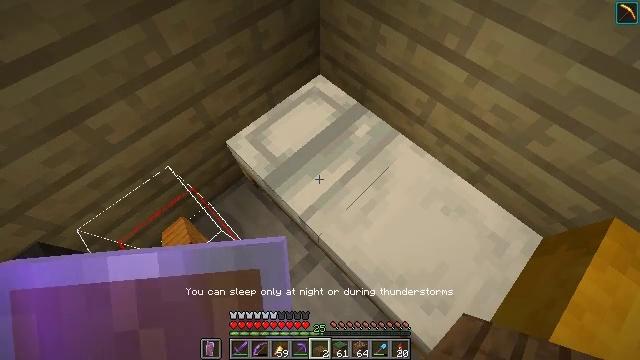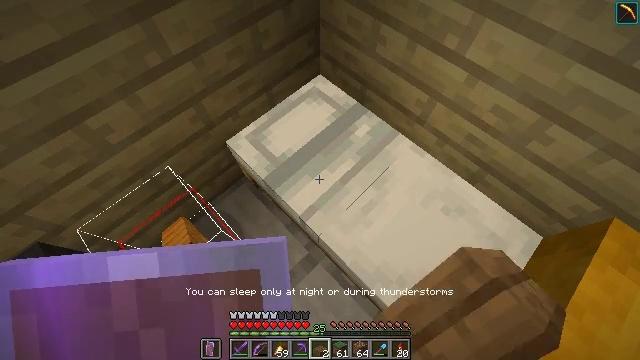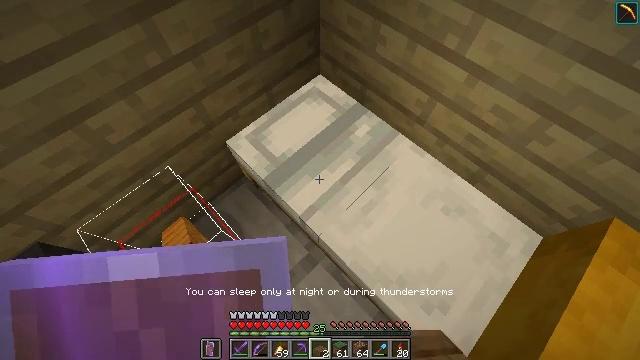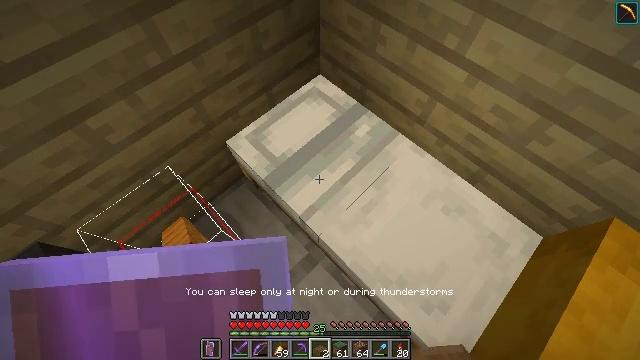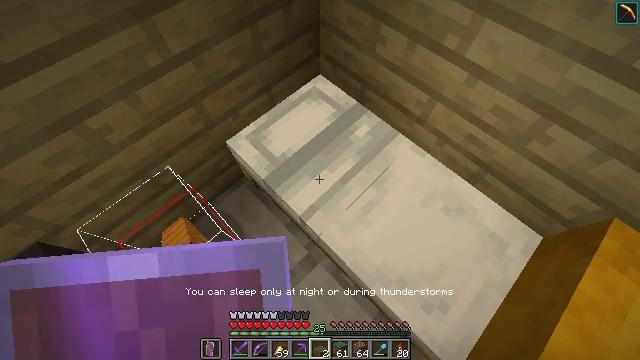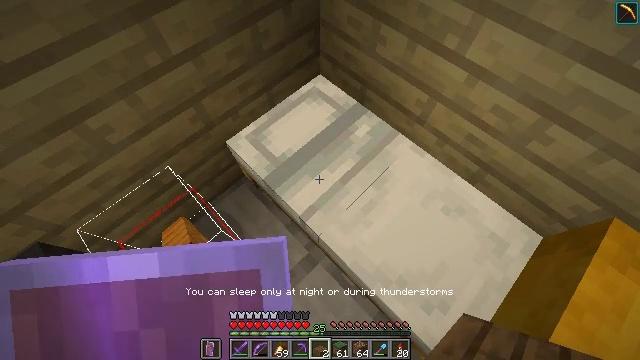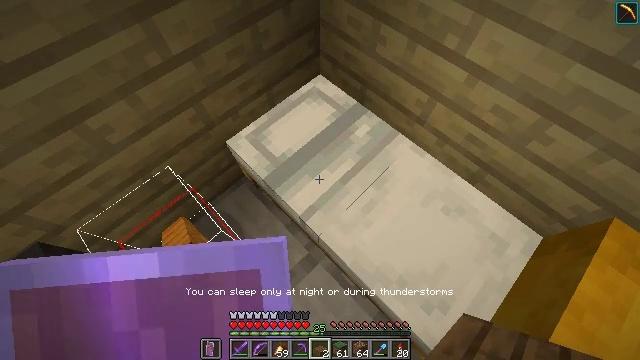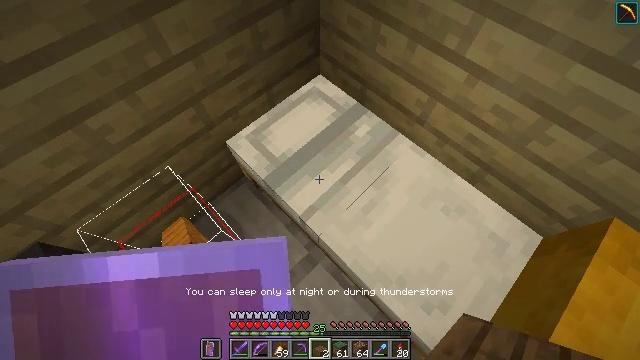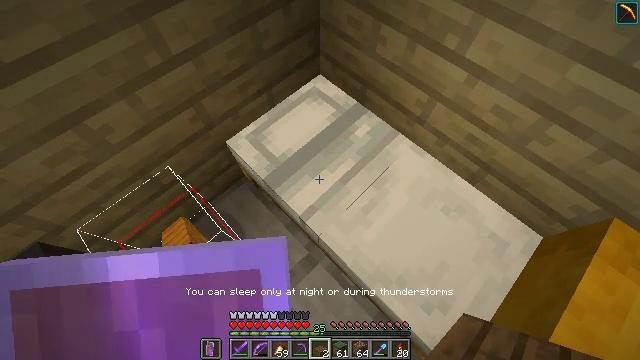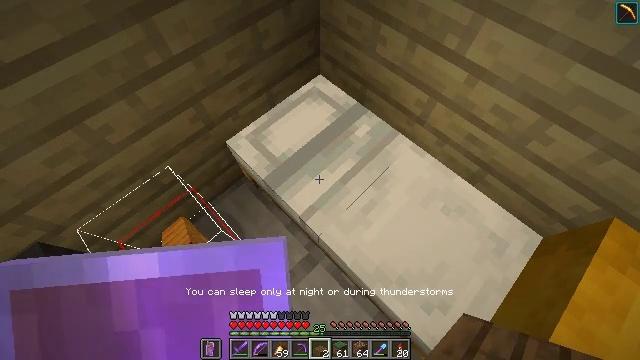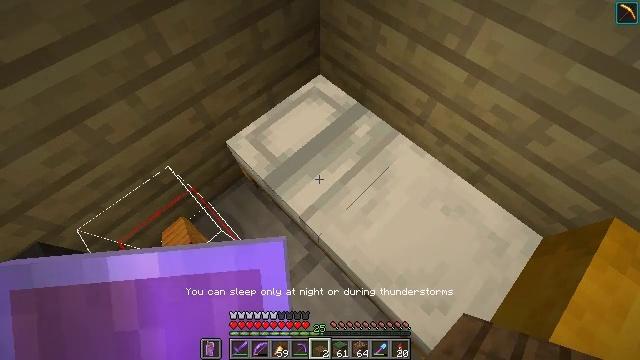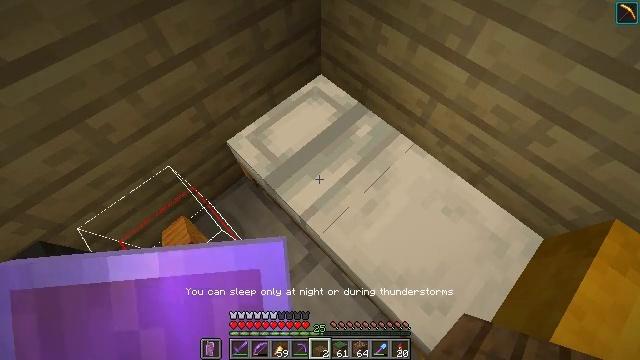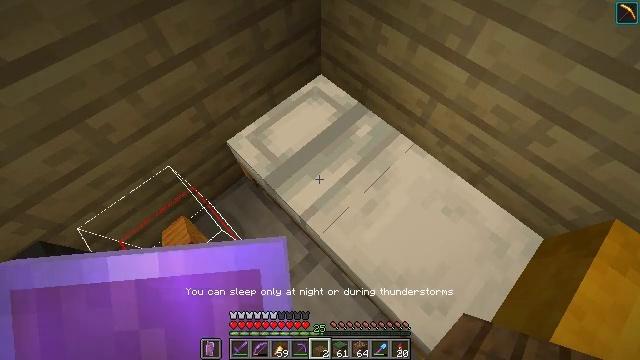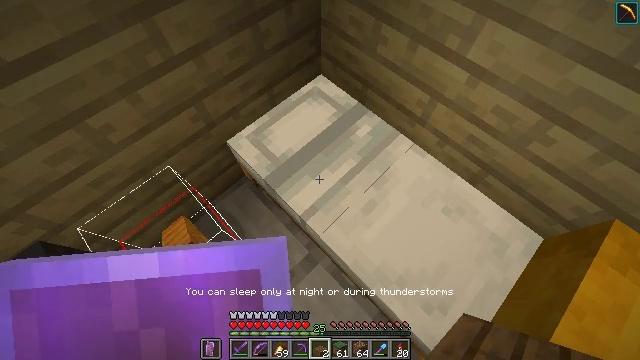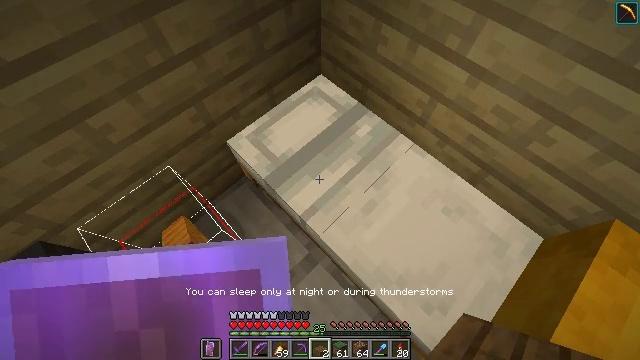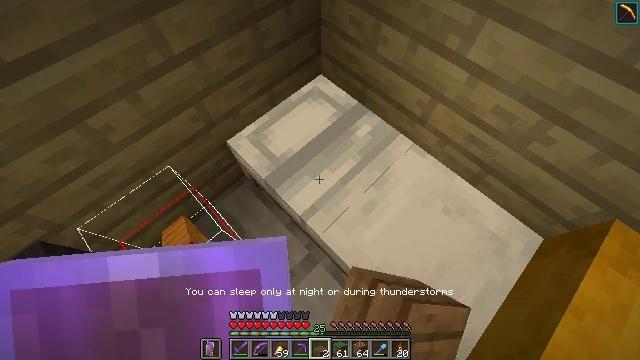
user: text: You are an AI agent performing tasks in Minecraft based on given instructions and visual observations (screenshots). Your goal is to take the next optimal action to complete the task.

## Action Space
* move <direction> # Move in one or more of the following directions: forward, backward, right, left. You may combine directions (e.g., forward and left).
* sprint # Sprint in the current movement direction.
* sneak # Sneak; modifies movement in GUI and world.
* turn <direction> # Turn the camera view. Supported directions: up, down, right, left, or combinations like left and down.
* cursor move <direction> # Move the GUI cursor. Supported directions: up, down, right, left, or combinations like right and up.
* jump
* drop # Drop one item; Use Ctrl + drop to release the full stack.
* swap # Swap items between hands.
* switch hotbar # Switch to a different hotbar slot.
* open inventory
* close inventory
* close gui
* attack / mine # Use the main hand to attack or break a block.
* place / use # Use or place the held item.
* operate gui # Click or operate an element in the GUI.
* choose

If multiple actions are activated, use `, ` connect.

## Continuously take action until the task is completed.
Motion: motion action
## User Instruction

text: Break the brown shulker box to pick it up.
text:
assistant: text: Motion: no_op
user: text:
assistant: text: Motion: no_op
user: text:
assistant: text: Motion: no_op
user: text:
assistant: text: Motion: no_op
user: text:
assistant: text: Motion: no_op
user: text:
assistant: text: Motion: no_op
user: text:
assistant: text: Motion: no_op
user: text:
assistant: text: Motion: no_op
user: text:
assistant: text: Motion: use / place
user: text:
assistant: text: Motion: use / place
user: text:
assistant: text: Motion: use / place
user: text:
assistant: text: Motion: use / place
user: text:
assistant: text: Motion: use / place
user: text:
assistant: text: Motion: use / place
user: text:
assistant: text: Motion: use / place
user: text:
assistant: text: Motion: use / place
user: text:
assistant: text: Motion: use / place
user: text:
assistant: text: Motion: use / place
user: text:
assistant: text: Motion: use / place
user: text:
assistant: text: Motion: use / place
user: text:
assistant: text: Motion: use / place
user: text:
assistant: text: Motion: use / place
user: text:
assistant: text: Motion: use / place
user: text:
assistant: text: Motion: use / place
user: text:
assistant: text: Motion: use / place
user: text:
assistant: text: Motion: use / place
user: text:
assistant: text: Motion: use / place
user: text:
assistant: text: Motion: use / place
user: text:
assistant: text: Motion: use / place
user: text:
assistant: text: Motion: use / place